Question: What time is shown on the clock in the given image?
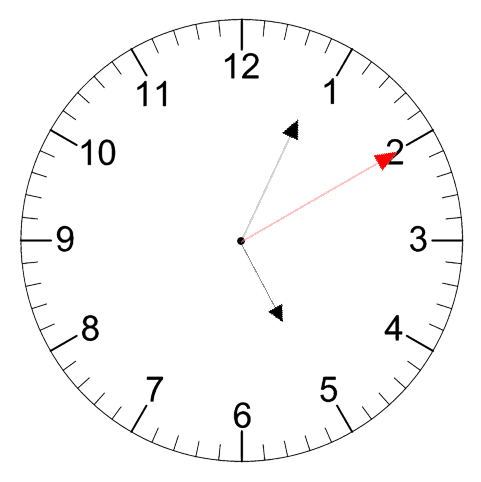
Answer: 05:04:10